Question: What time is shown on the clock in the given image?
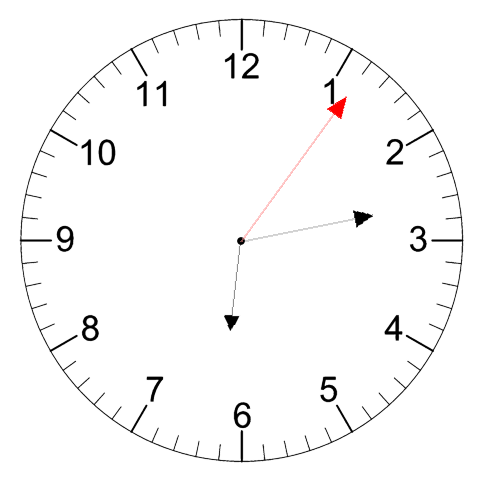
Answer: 06:13:06